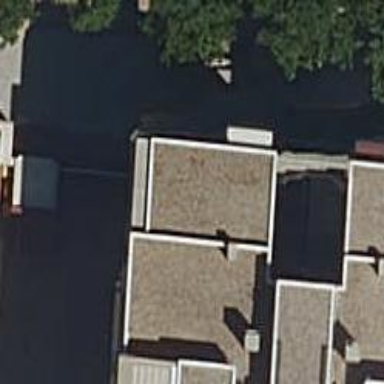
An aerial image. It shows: School.